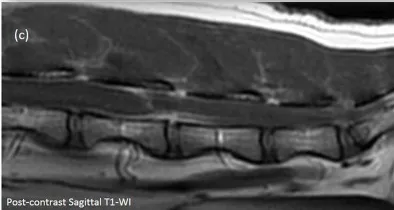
Sagittal . (c) Mild contrast enhancement of the vertical intramedullary linear tract, meninges overlying L5-L6 IVD and adjacent to the area of spinal cord swelling can be observed a swell.
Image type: radiology (mri)